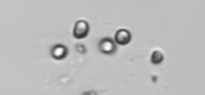
Label: Phaeocystis